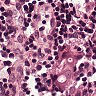
Metastatic tissue present: yes